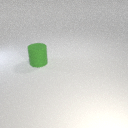
large green rubber cylinder